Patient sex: M
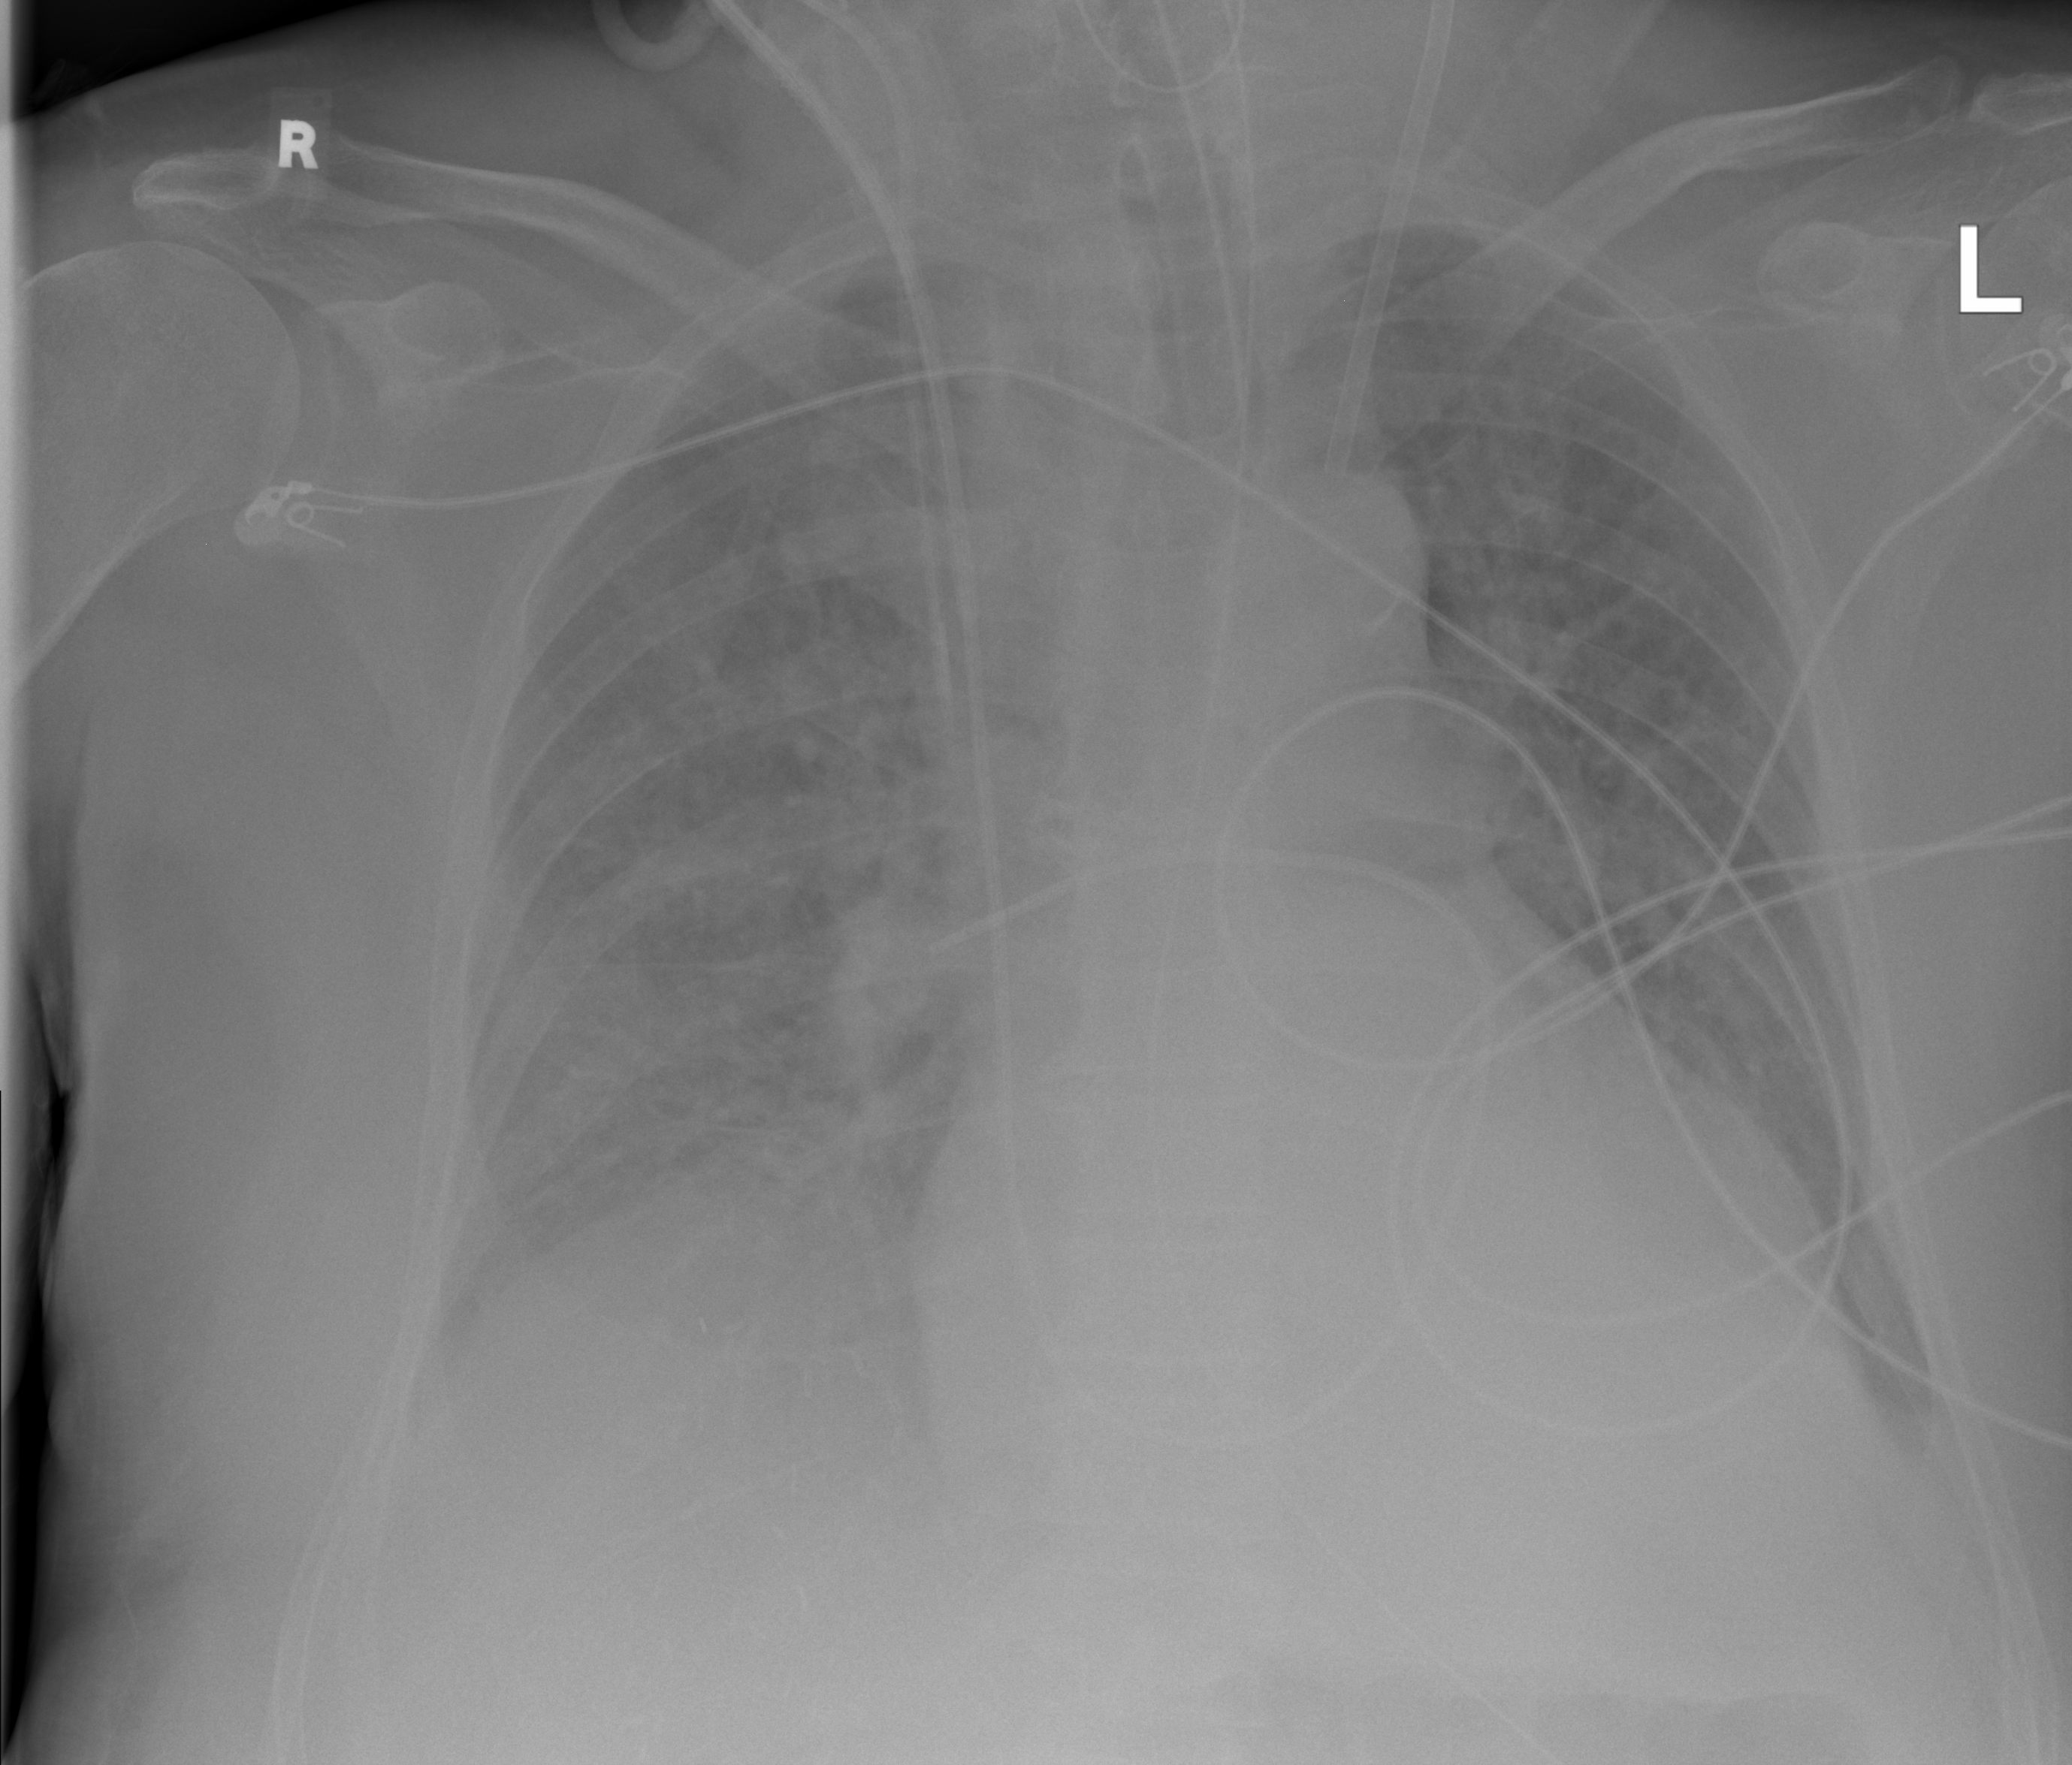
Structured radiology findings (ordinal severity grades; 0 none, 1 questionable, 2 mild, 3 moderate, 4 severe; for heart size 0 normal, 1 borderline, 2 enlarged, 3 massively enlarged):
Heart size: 2
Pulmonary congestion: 2
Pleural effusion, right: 2
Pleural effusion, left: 2
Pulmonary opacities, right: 1
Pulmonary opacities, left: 1
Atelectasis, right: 2
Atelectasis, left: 2